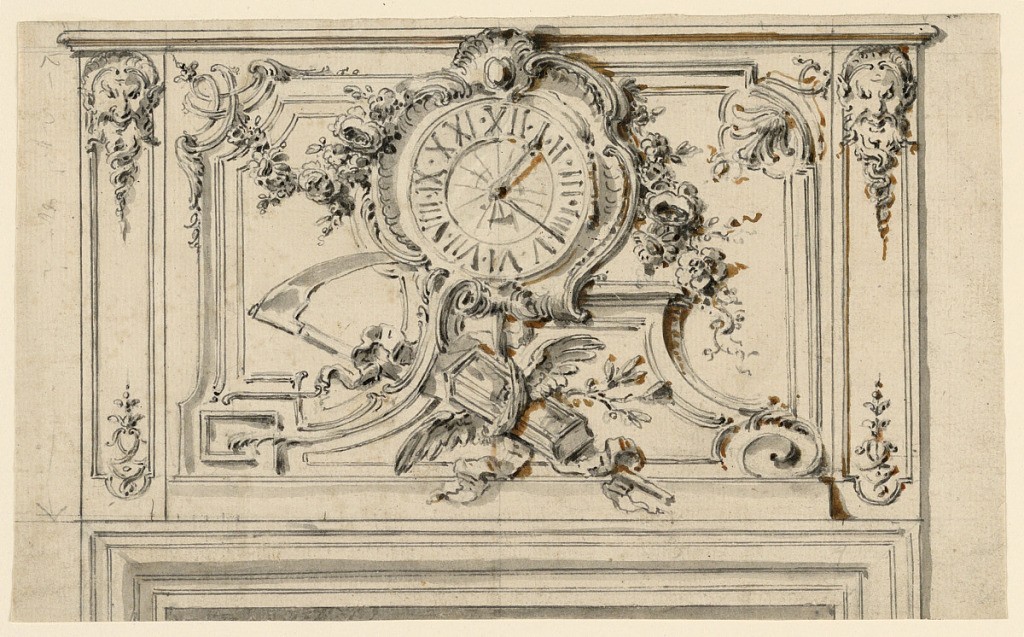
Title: Design for an overdoor
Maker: Nicolas Pineau, French, 1684-1754
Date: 1735
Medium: Pen and ink, brush and watercolor
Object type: Drawing
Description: Alternative designs for an overdoor with a clock dial on a pedestal.